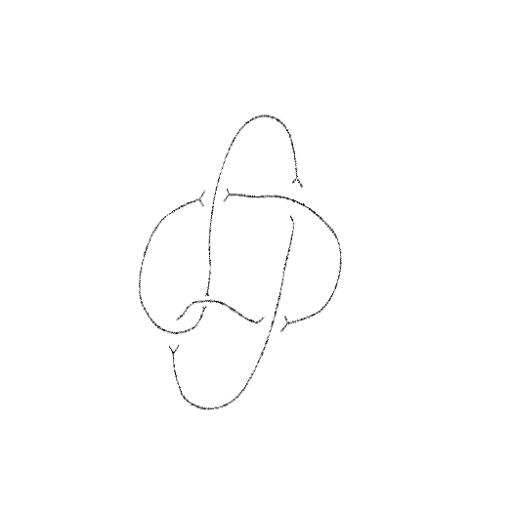
Crossing number: 5